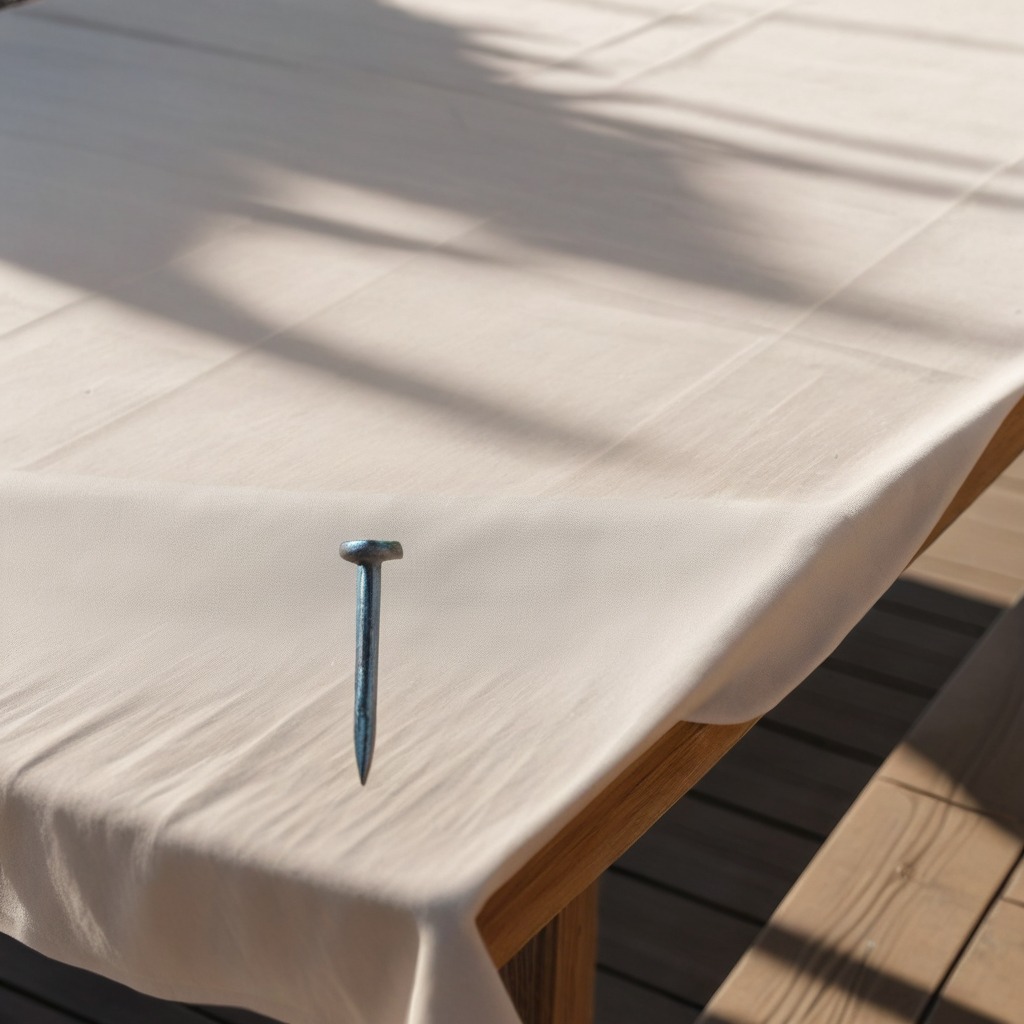
A nail lying on a wooden table in an outdoor workshop during daytime bright natural light soft shadows worn but beneath the cloth